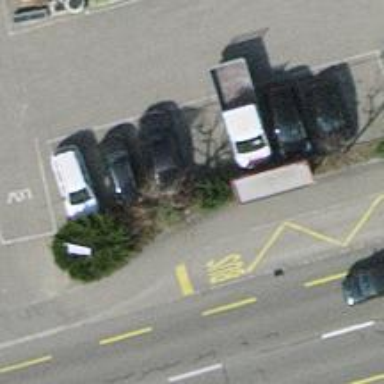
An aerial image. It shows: Bus stop with sheltered platform for public transport.